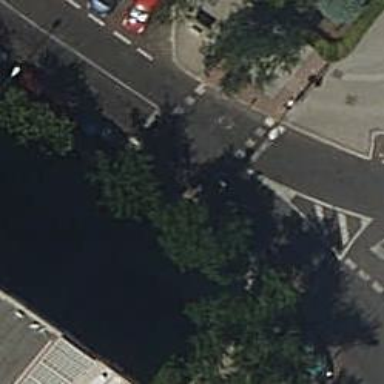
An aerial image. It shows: Crossing on the footway with traffic signals.